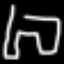
Label: pants